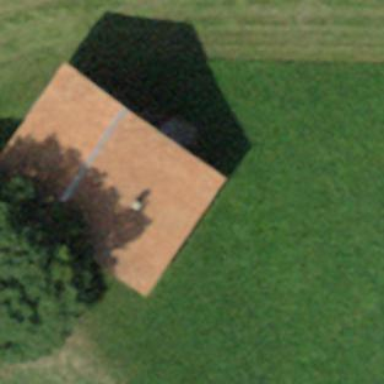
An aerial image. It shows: Barn.